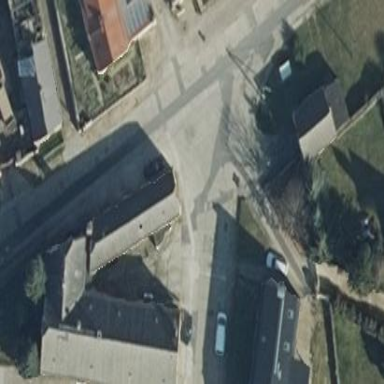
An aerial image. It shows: Residential area with junction.